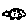
Label: hexagon